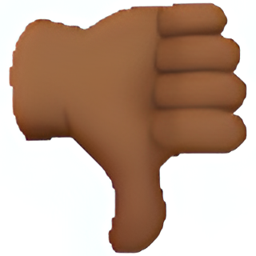
Name: thumbs down sign
Emoji: 👎🏾
Group: People & Body
Sub-group: hand-fingers-closed